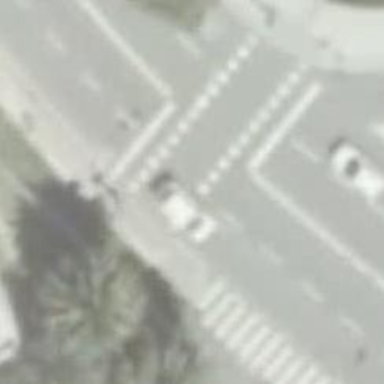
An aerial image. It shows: Crossing for cyclists.